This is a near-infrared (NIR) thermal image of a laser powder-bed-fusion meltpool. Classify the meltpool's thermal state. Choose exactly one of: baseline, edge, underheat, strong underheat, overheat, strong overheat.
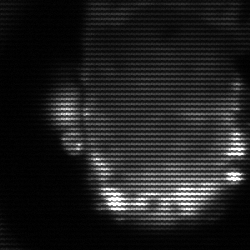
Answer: baseline